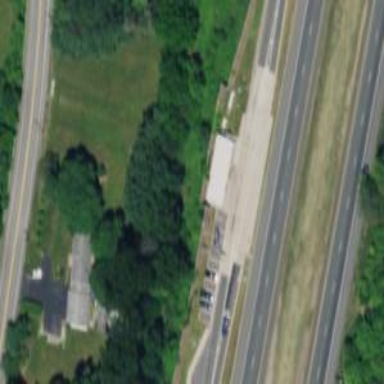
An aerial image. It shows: Weighbridge facility.